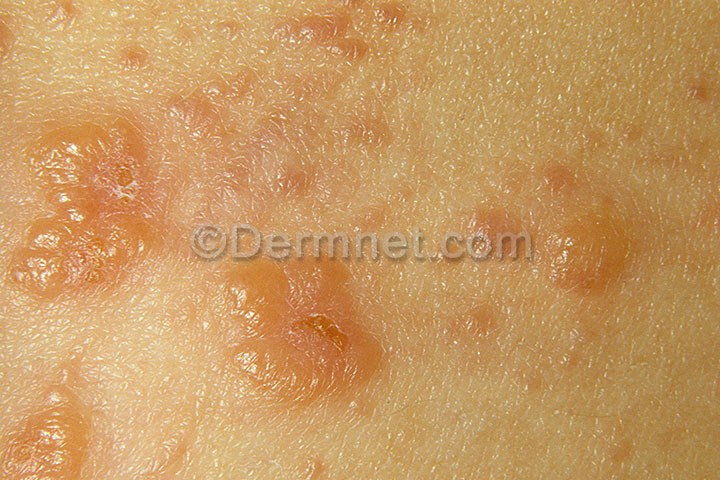
Disease: Bullous Disease Photos